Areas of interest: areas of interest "Ji'an City Gymnasium"
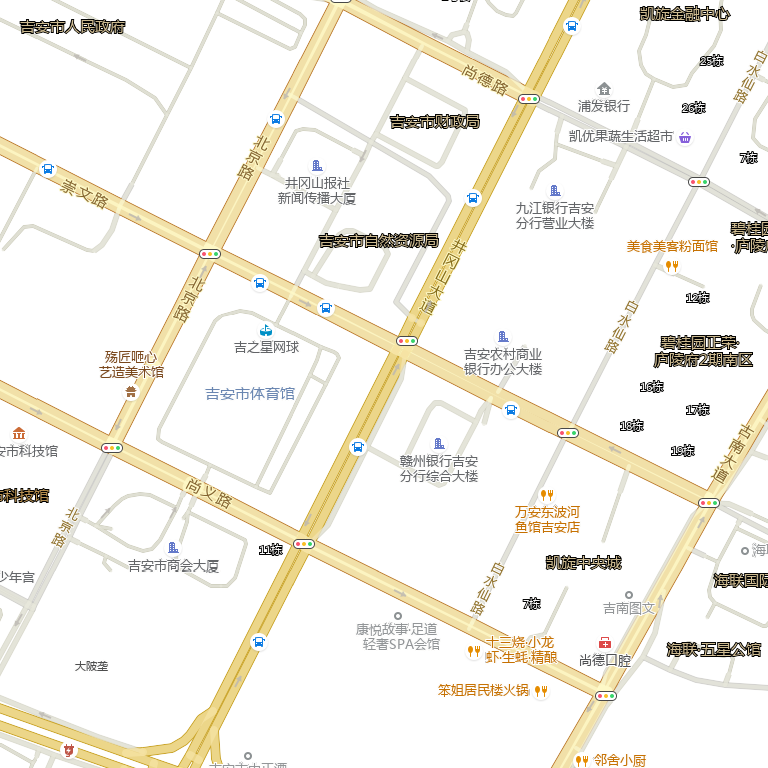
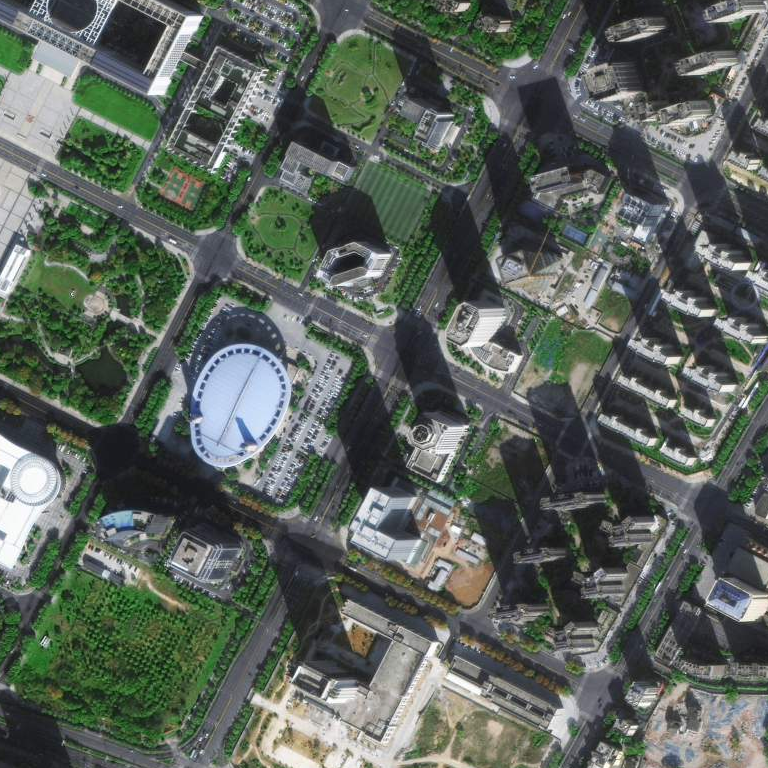